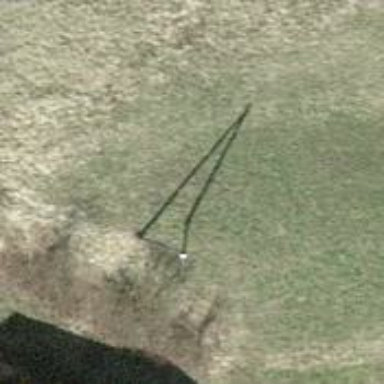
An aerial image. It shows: Guyed pole used for power distribution.